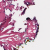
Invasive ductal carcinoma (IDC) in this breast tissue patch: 0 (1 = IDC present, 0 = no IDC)